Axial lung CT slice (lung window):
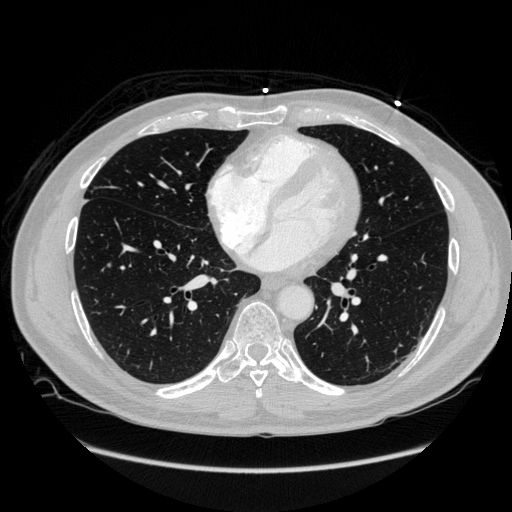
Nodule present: no